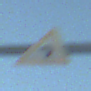
Verkehrszeichen: KurveLinks
Umgebung: Outdoor, Nature
Tageszeit: SunriseSunset
Wetter: Clear
Licht: Natural
Jahreszeit: Winter
Kontrast: LowContrast